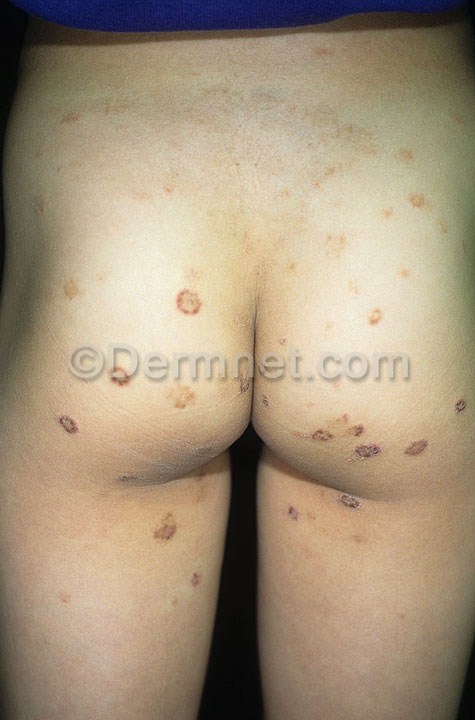
Disease: Eczema Photos